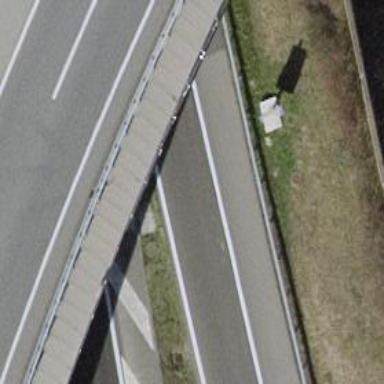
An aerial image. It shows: Motorway link.